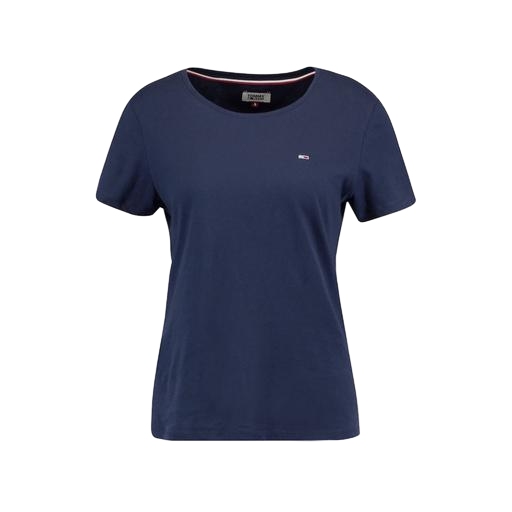
regular t-shirt, mid t-shirt, shortsleeved t-shirt, white background